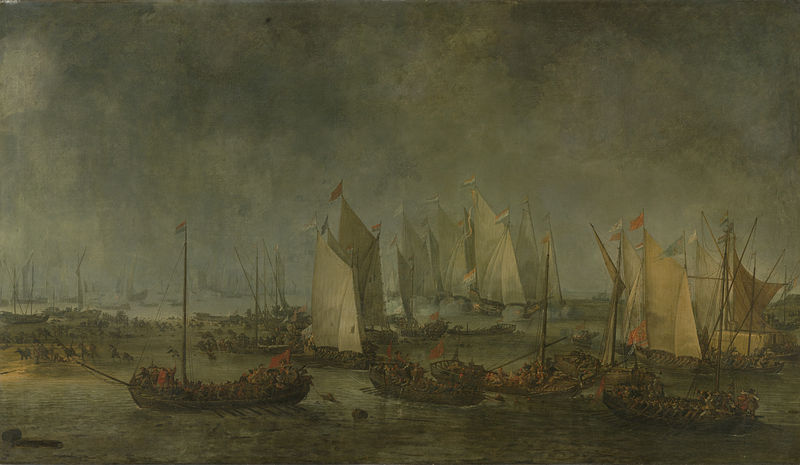
Titel: De slag op het Slaak tussen de Nederlandse en Spaanse vloten in de nacht van 12 op 13 september 1631
Künstler: Simon de Vlieger
Standort: Amsterdam
Institution: Rijksmuseum
Schlagwörter: gemälde, himmel, meer, wasser, wolken, menschen, see, ufer, männer, qualm, rauch, boot, boote, ruder, schiff, schiffe, segel, strand, wellen, fahnen, fahne, masten, querformat, ruderer, rudern, stangen, wimpel, matrosen, flotte, ruderboote, besatzung, seeleute, gahnen, s, segelboote segelschiffe boote schiffe